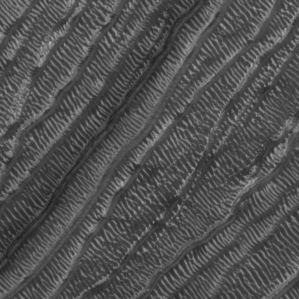
Label: frost